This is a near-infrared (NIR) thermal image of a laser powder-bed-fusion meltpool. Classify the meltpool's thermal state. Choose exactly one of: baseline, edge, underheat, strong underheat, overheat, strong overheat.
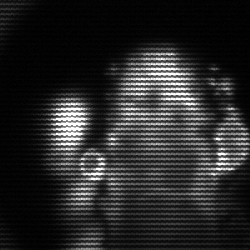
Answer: strong underheat